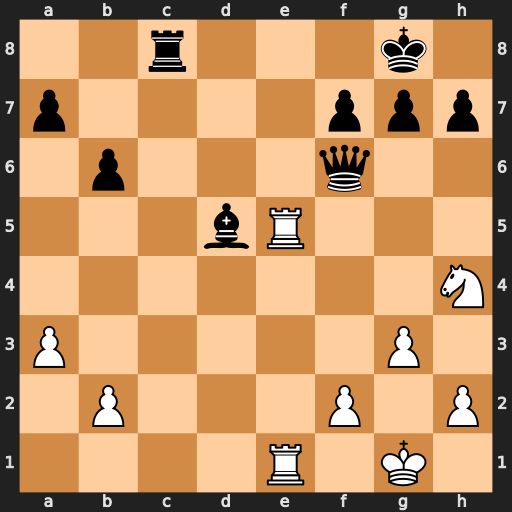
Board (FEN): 2r3k1/p4ppp/1p3q2/3bR3/7N/P5P1/1P3P1P/4R1K1
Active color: w
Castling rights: -
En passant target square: -
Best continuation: Re8+ Rxe8 Rxe8#